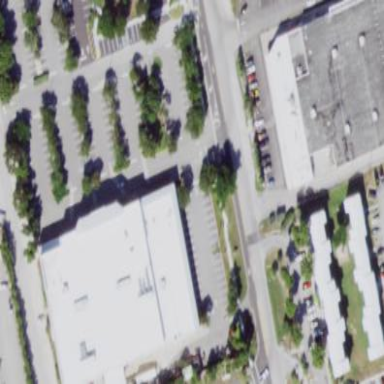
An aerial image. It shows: Retail area.